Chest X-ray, AP view. Patient: 28 years old, sex M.
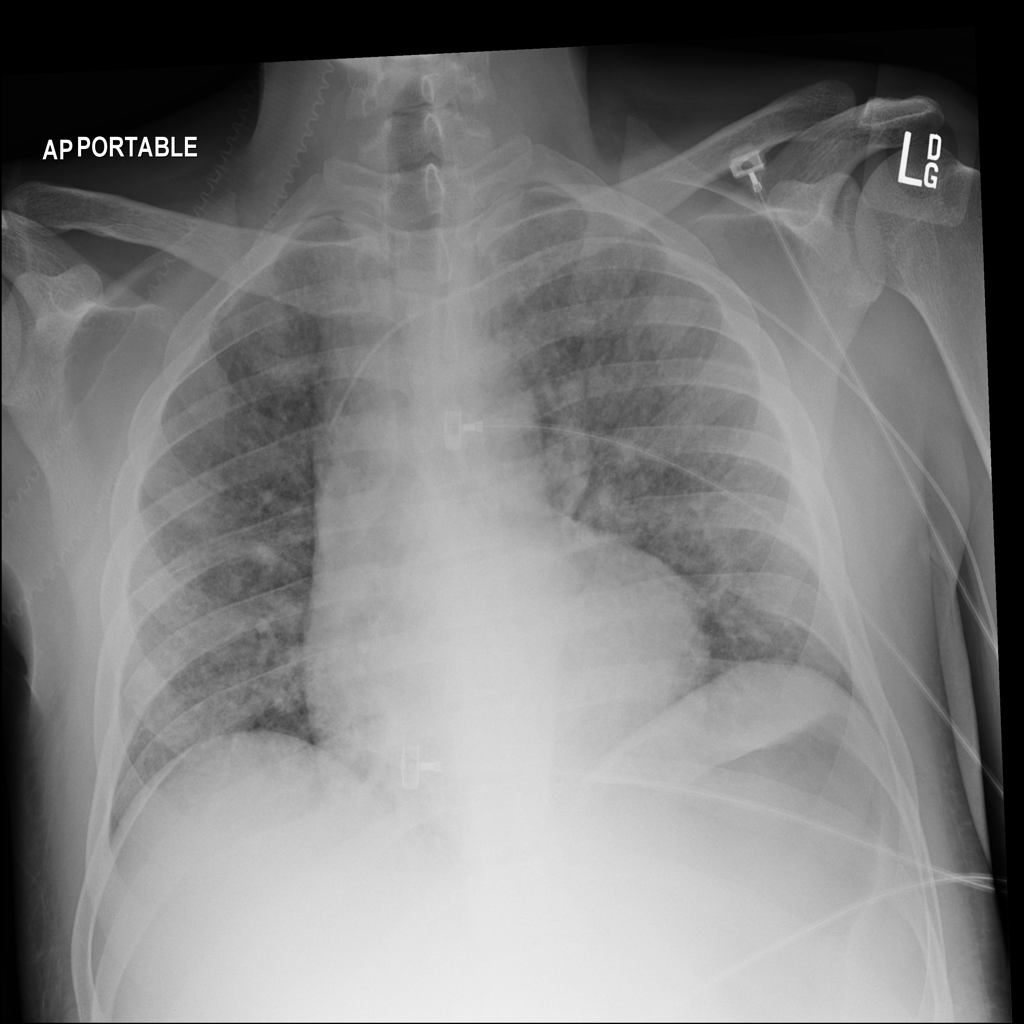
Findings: Edema